七年级 · 计数
岳池县某中学为了预测本校初中毕业女生 “ 30秒钟跳绳” 项目考试情况, 该校体育老师从九年级随机抽取部分女生进行该项目测试, 并以测试数据为样本, 绘制出如图所示的部分频数分布直方图(从左到右依次为第一到第六小组, 每小组含最小值,不含最大值)和扇形统计图. 根据统计图提供的信息解答下列问题:

图 1

图 2

(1)本次抽样测试的女生人数是多少人?

(2)补全频数分布直方图，第一小组所对应扇形圆心角的度数是 $\qquad$ ${ }^{\circ}$;

(3)若测试九年级女生 “ 30秒钟跳绳” 次数不低于 90 次的成绩为优秀, 本校九年级女生共有 280 人，请估计该校九年级女生 “ 30 秒钟跳绳” 成绩为优秀的人数.
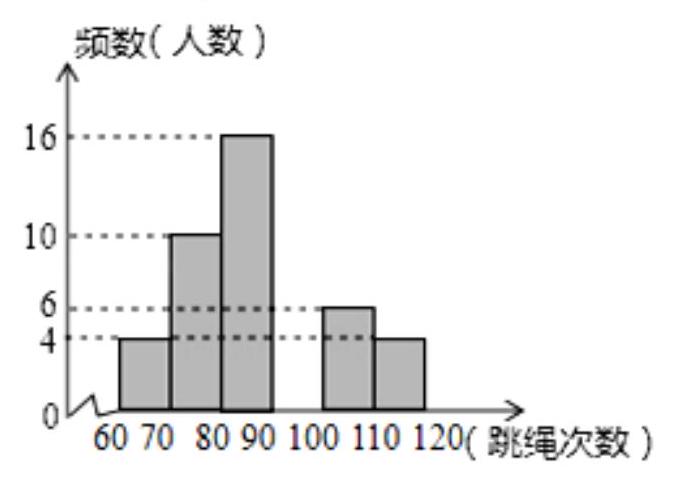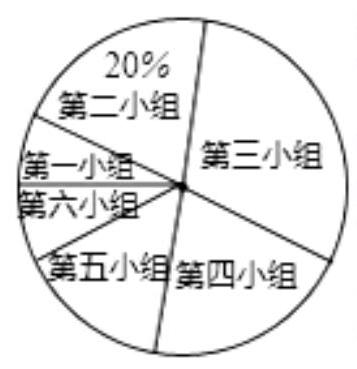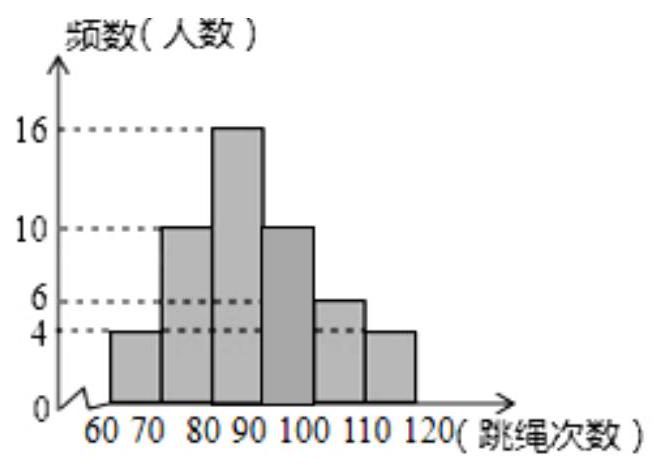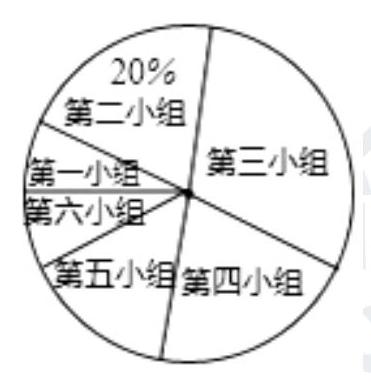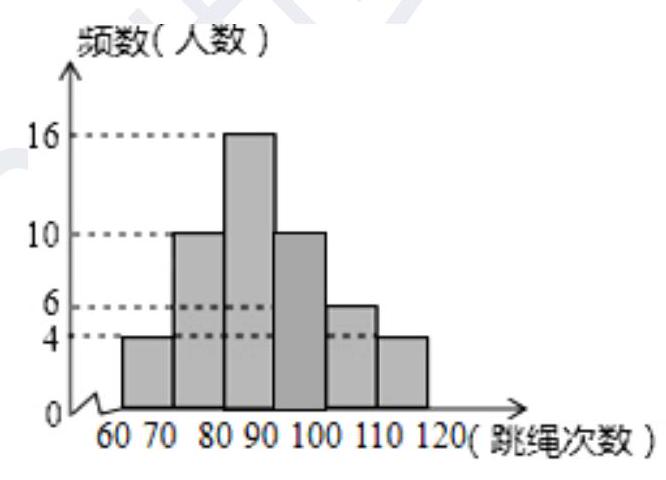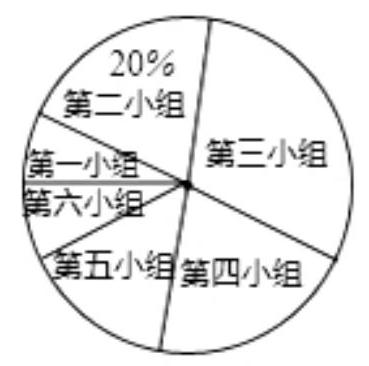
答案: 【答案】(1)解: 本次抽样测试的女生人数是:

$10 \div 20 \%=50$ (人);

(2)如下图, $28.8 ;$

图 1

图 2

(3)解: 该校九年级女生 “ 30 秒钟跳绳” 成绩为优秀的人数是:

$$
\frac{50-4-10-16}{50} \times 280=112 \text { (人). }
$$

【解析】

解: (1)见答案;

(2)第四组人数是: $50-4-10-16-6-4=10$ (人),

补全频数分布直方图如图:

图 1

图 2

第一小组所对应扇形圆心角的度数是 $360^{\circ} \times \frac{4}{50}=28.8^{\circ}$,

故答案为: 28.8 ;

(3)见答案.

【分析】

(1)根据第二组人数及其百分比可求得总人数;

(2)根据各组人数之和等于总人数求得第四组的人数, 即可作出统计图, 再用 $360^{\circ}$ 乘以第1组人数所占比例可得;

(3)利用总人数 280 乘以所占的比例即可求解.

本题考查读频数分布直方图的能力和利用统计图获取信息的能力; 利用统计图获取信息时, 必须认真观察、分析、研究统计图, 才能作出正确的判断和解决问题.